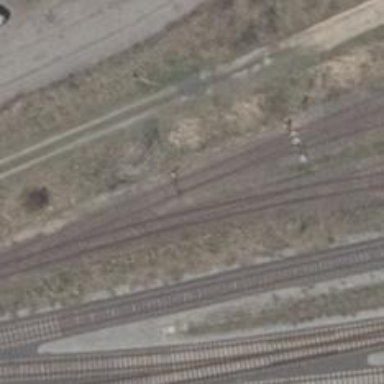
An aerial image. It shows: Railway switch with the turnout pointing to the right.